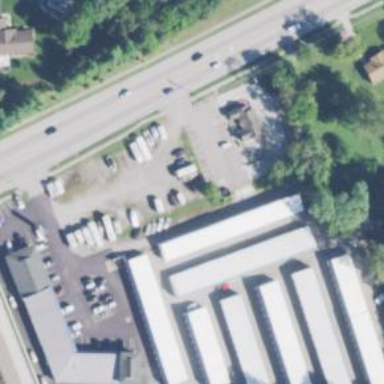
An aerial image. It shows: Storage rental shop.